The plot is a signal-to-image rendering of a rotating shaft's vibration measurement. Diagnose the rotating machine from this image, choosing from: normal, misalignment, unbalance, looseness.
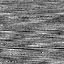
Answer: misalignment